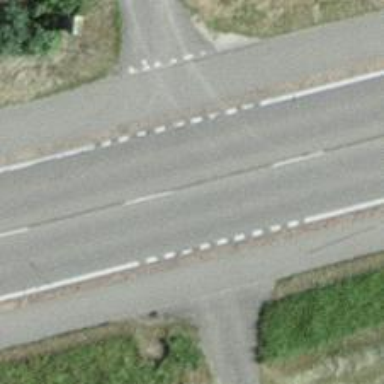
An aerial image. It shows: Primary highway.